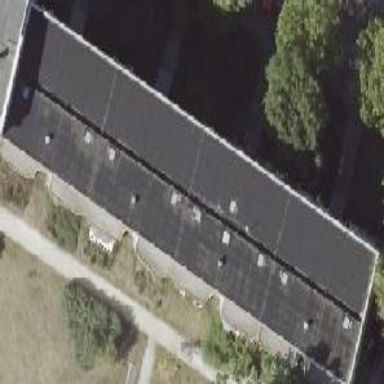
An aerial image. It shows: Flat-roofed apartment building.